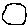
Label: circle